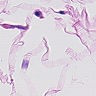
Metastatic tissue present: no